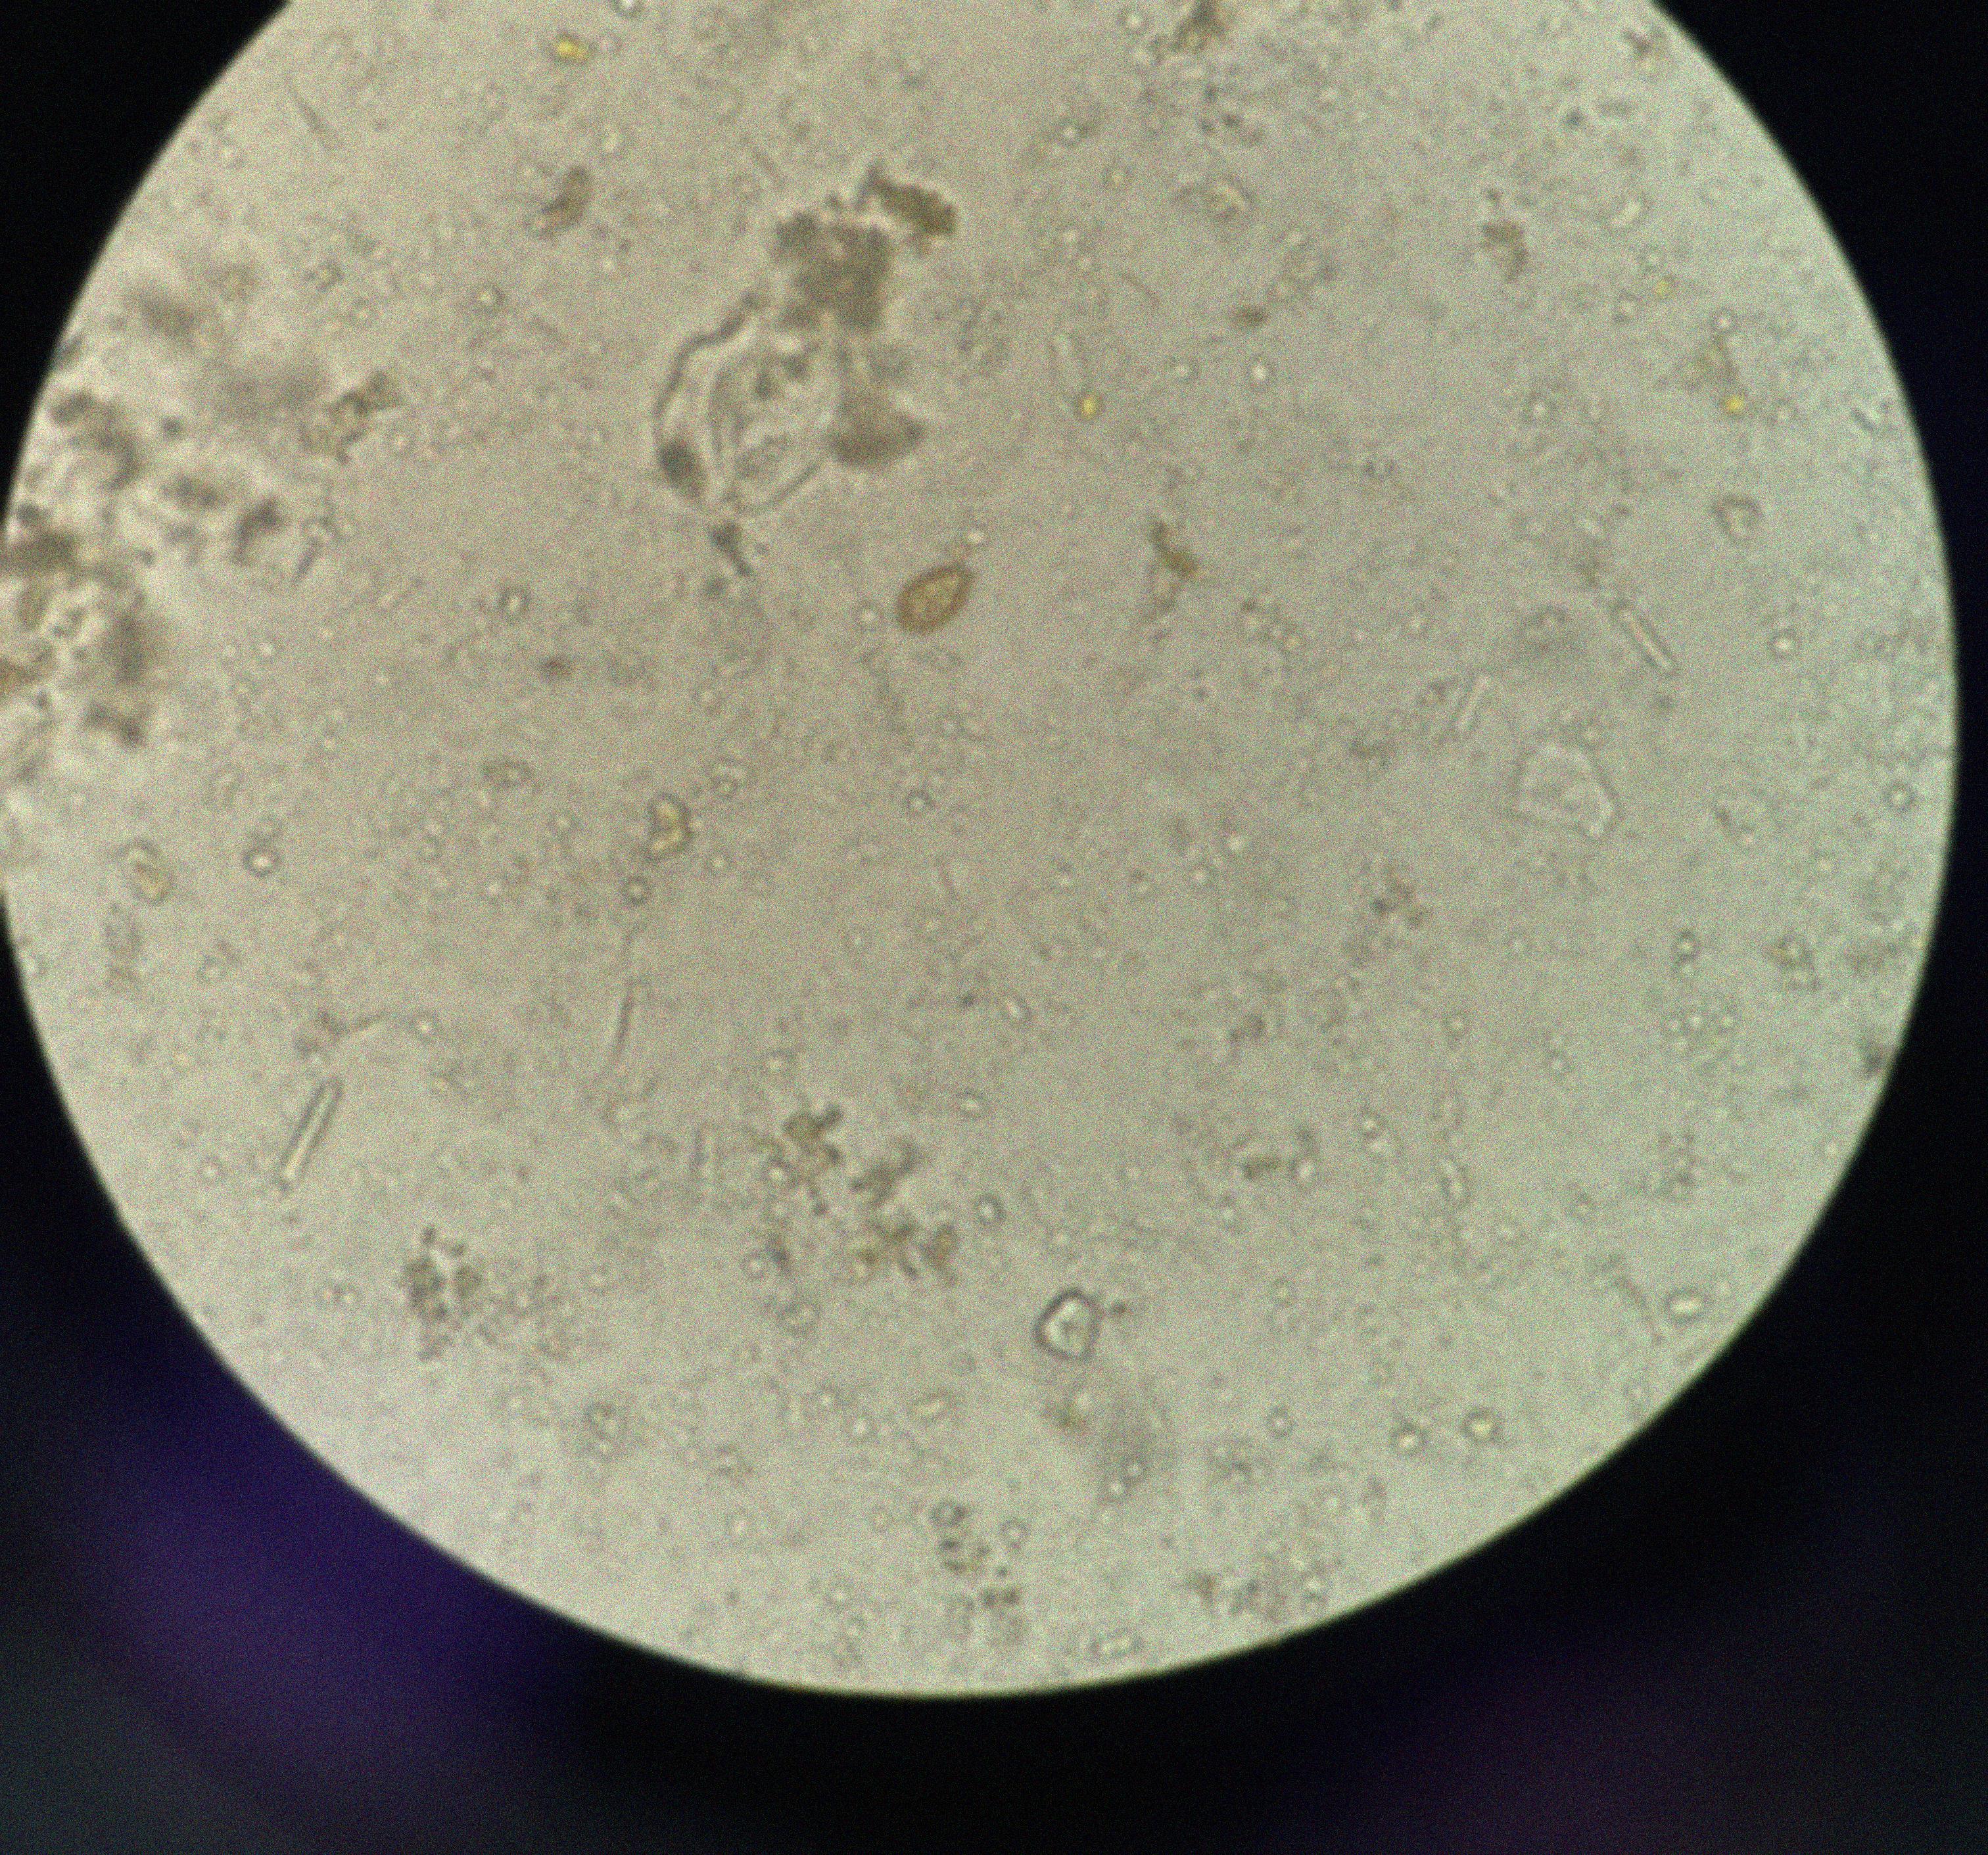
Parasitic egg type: Opisthorchis viverrine